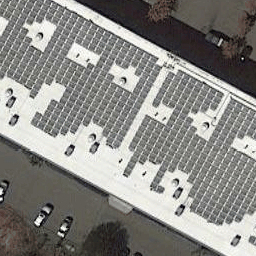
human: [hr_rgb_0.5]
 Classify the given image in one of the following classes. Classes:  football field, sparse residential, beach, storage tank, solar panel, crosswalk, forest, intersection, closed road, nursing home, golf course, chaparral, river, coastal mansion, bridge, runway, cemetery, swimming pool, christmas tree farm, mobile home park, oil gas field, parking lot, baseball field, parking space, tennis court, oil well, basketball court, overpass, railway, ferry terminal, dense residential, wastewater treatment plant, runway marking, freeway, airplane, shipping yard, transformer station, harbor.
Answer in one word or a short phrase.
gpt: solar panel